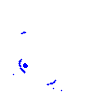
Particle: kaon